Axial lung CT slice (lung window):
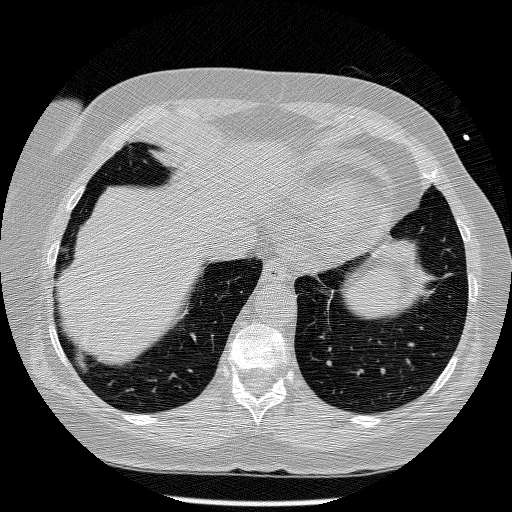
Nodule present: no